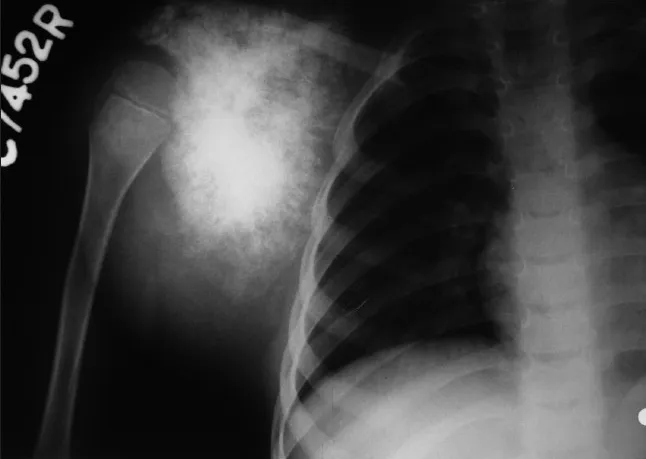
Pre-treatment radiograph of right shoulder showing a sclerotic lesion of scapula with loss of definition of margins of scapula and soft tissue mass.
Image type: radiology (x_ray)